Field crop: tomato
Growth stage: 1
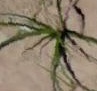
Species: cyperus